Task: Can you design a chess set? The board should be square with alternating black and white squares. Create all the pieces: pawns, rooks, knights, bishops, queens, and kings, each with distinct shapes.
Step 4663:
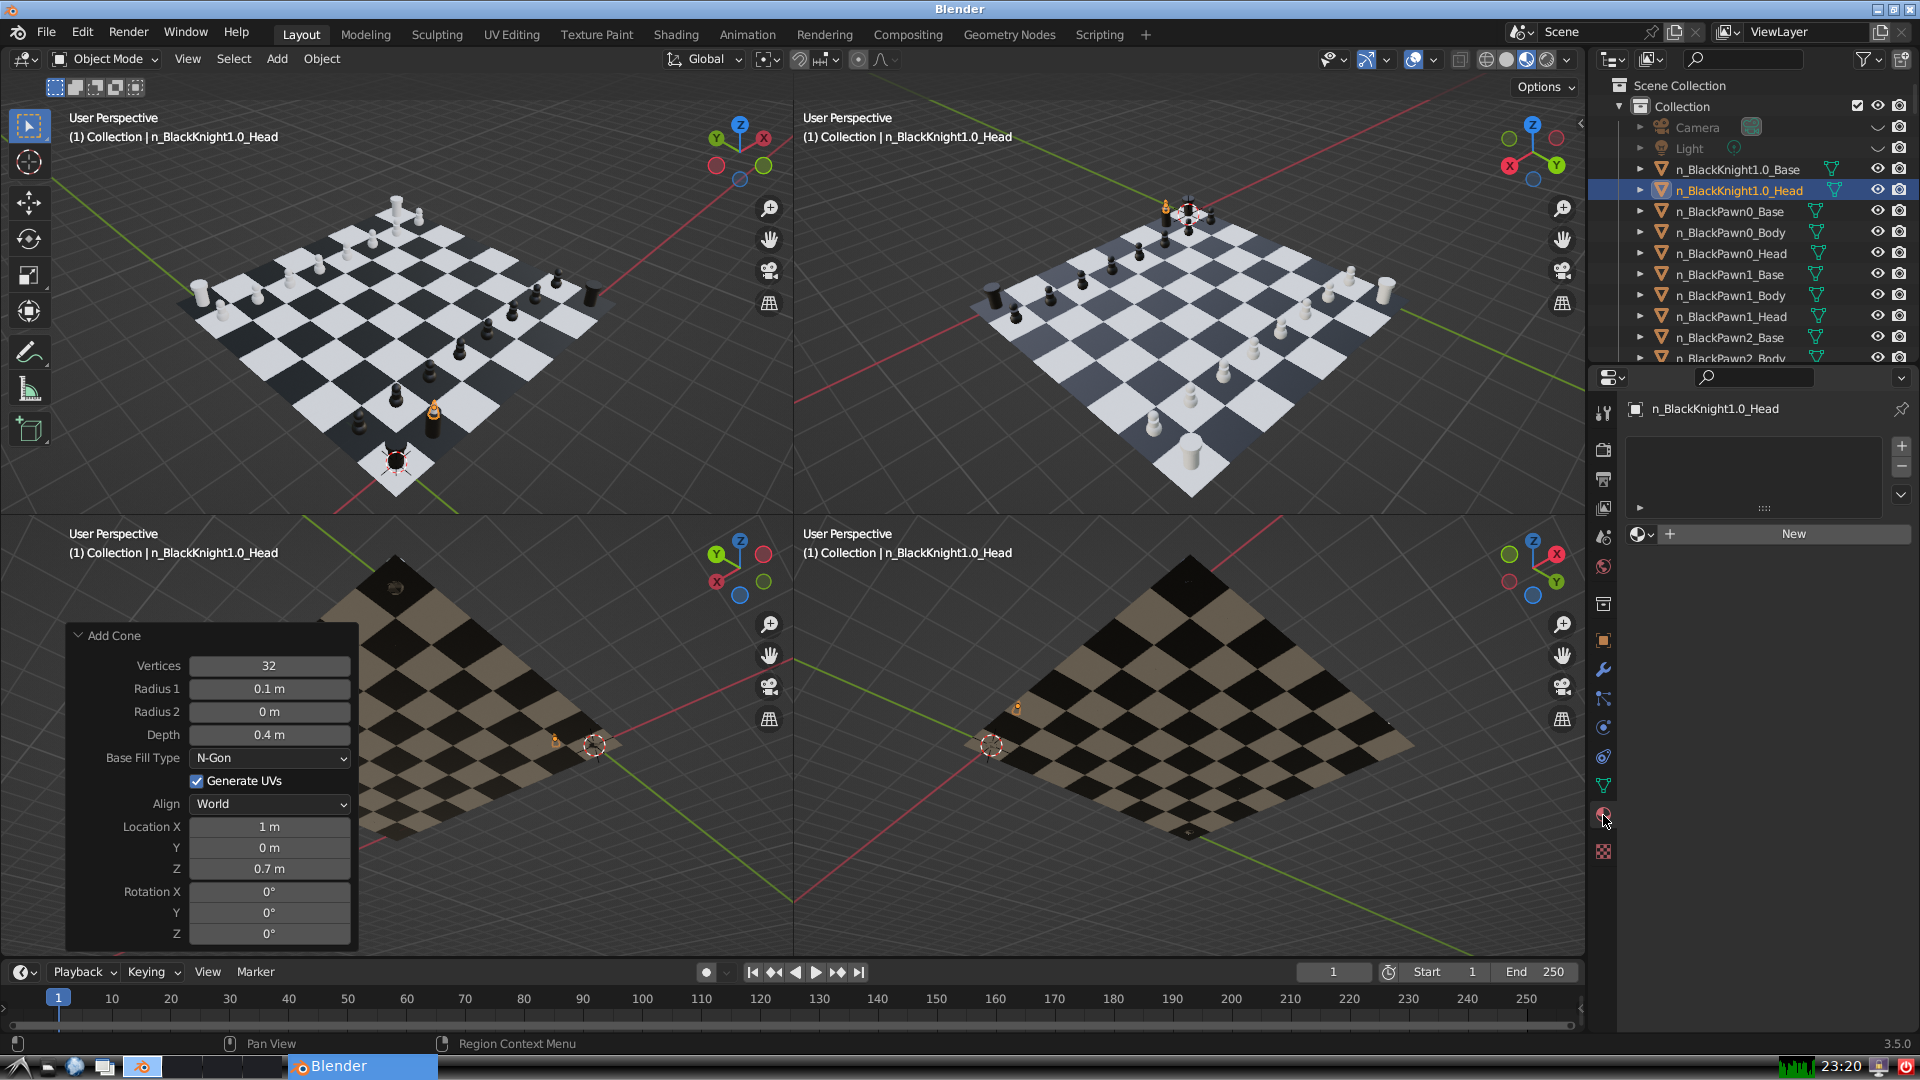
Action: {"mouse_move": [1636, 534]}